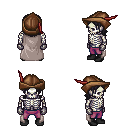
a pixel art fantasy rpg character, male body template, skeleton, gray cape, magenta pants, raven long bangs hairstyle, leather cap, metal gloves, black shoes, four views (front, back, left, right), 2x2 character sprite sheet, small pixel art, hard edges, no anti-aliasing